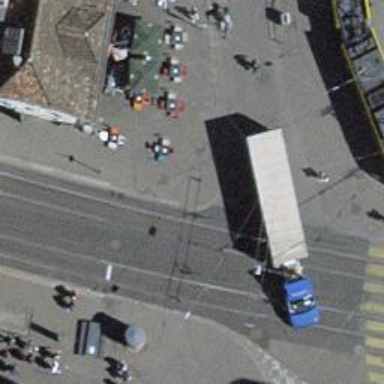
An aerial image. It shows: Tram level crossing on railway.